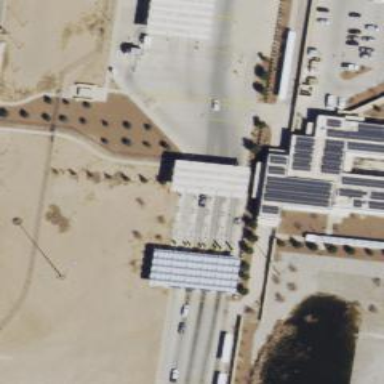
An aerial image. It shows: Border control barrier.